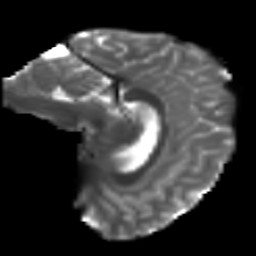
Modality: T2w
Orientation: sagittal
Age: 16
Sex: female
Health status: ill
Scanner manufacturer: ge
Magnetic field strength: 3 T
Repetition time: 6.752 s
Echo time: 0.079 s